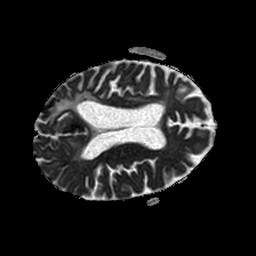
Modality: ADC
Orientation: axial
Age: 61
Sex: female
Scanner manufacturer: philips
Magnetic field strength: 1.5 T
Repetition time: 3.398 s
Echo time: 0.06922 s